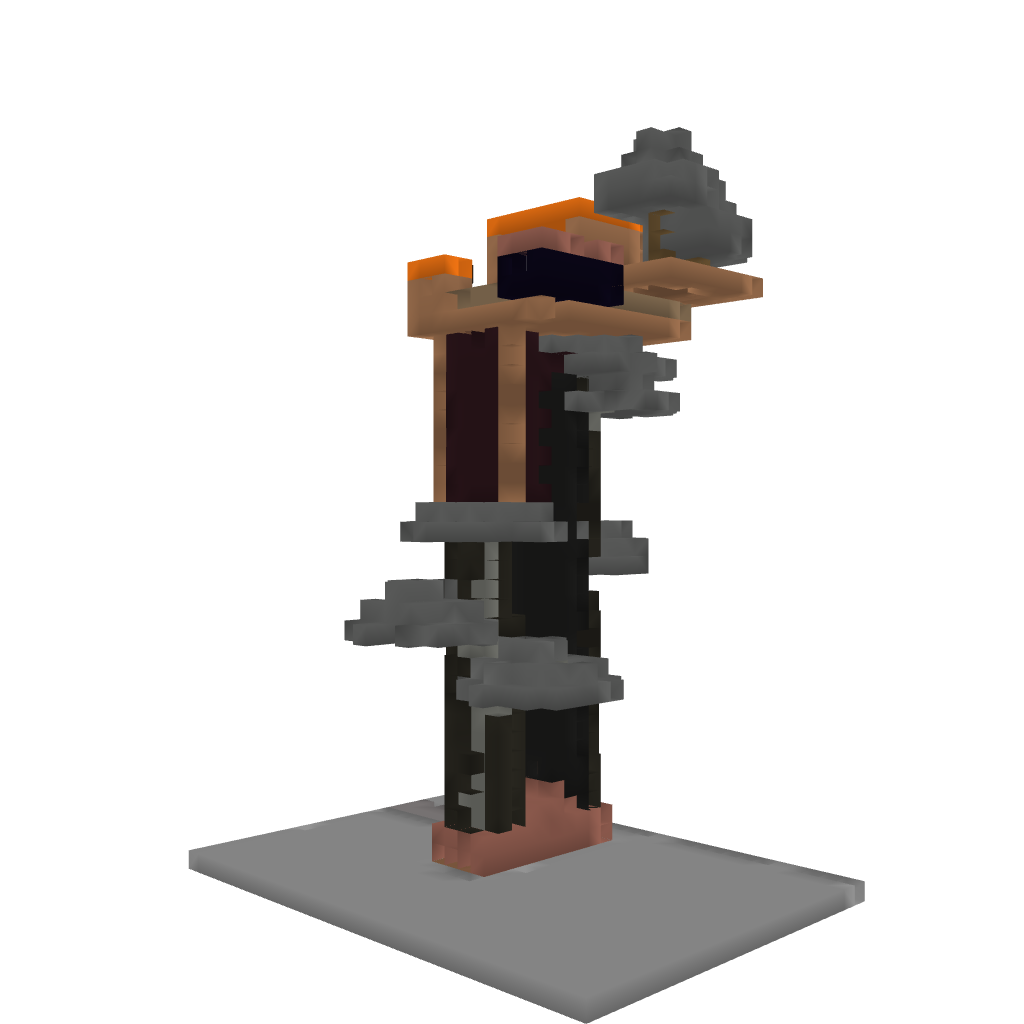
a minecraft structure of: Nice little treehouse